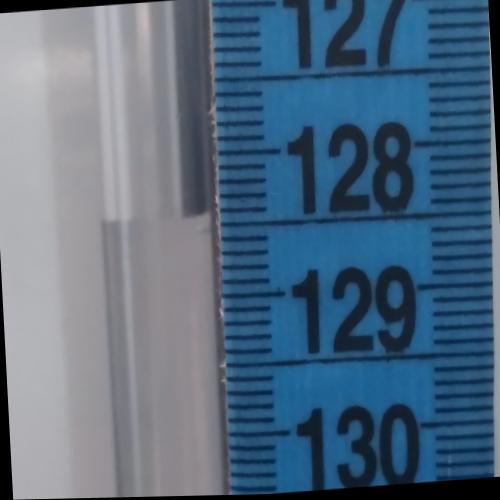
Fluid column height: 128.4 cm